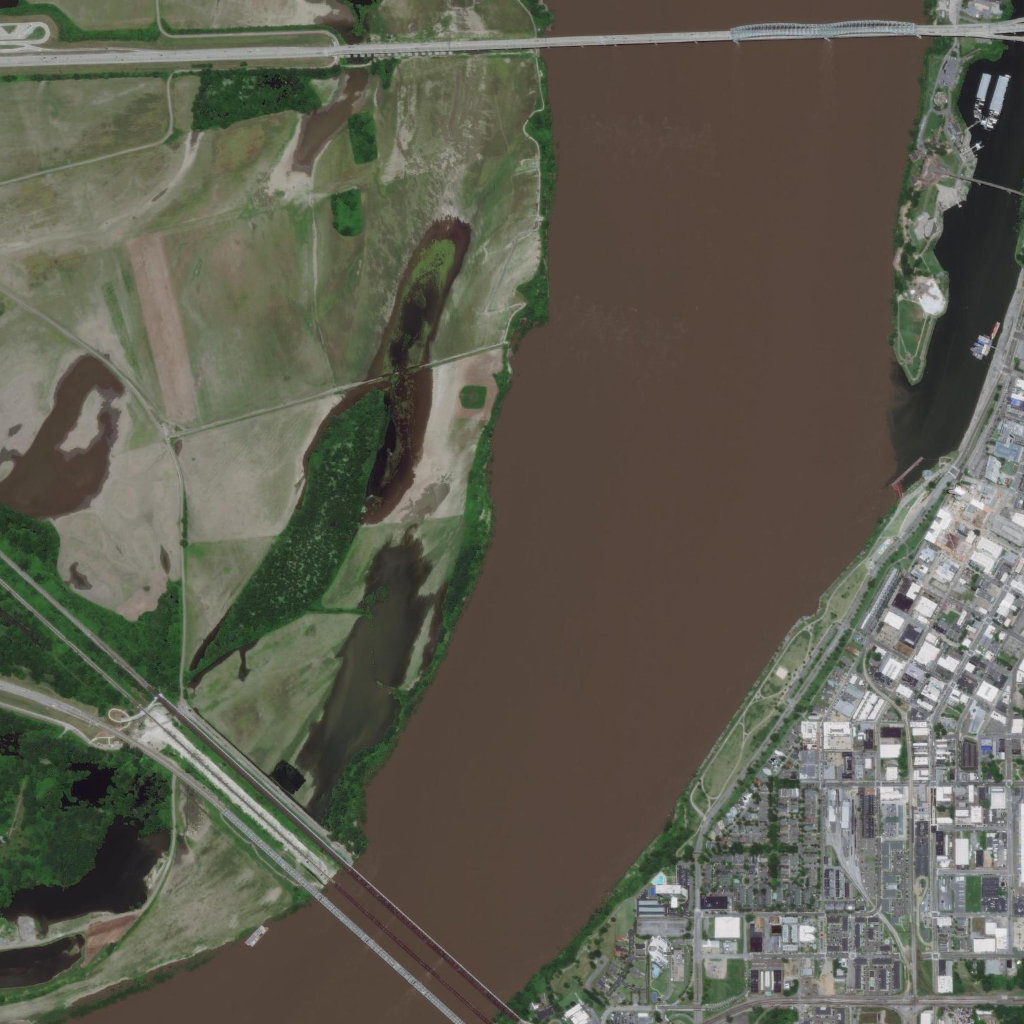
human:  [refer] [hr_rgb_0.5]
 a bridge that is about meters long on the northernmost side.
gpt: <box>[[31, 2, 90, 5, 0]]</box>